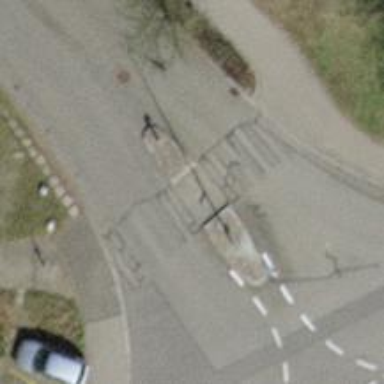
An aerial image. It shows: Marked road crossing with pedestrian island.